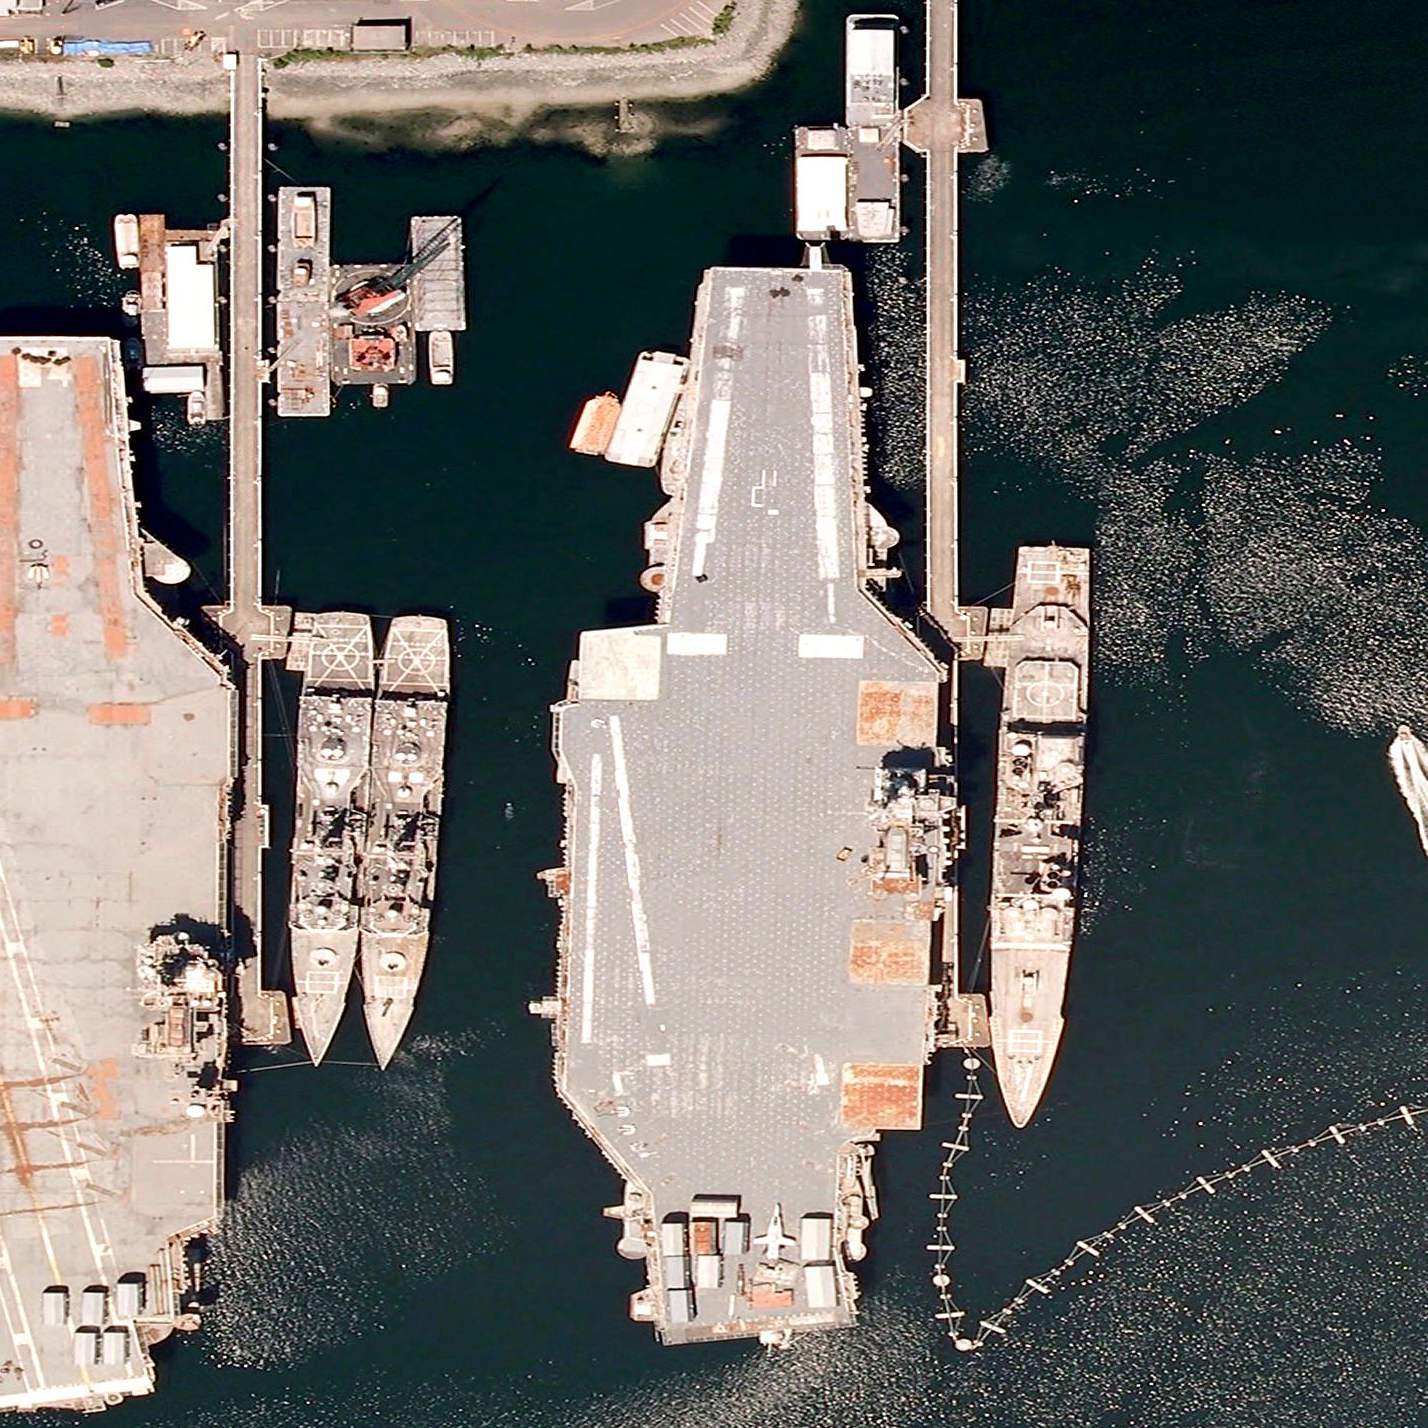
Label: aircraft_carrier